Aerial crown-view tile of a tropical tree (Barro Colorado Island, Panama), acquired 20240716:
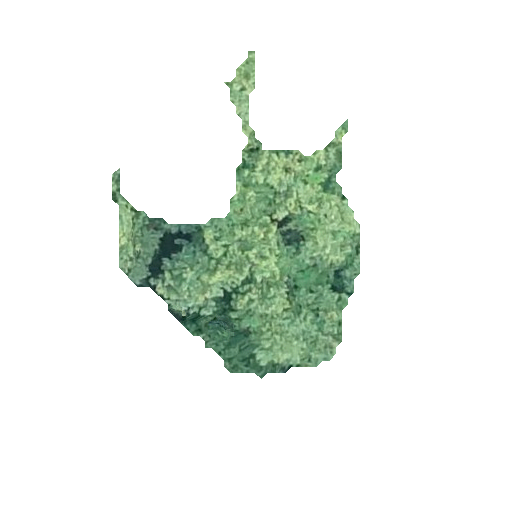
Species: Quararibea stenophylla
GBIF accepted scientific name: Quararibea stenophylla
Crown area: 58.818 m²